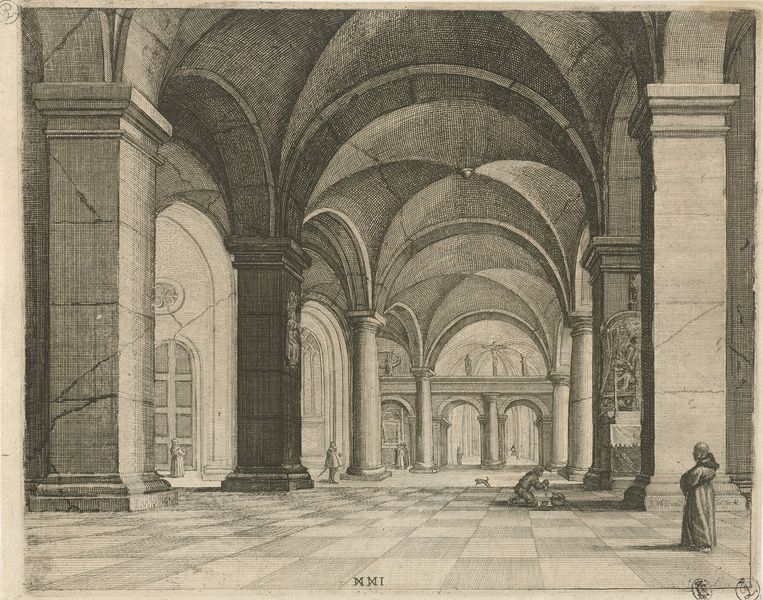
Titel: Kerkinterieur
Künstler: Julius Milheuser
Standort: Amsterdam
Institution: Rijksmuseum
Schlagwörter: arch, arches, architecture, church, column, columns, hall, men, people, white, window, black, figures, gray, grey, interior, old, robe, windows, yellow, print, floor, perspective, man, stone, building, peasant, drawing, black and white, gravure, ruin, dog, illustration, monochrome, cross, beggar, cat, arc, temple, jesus, square, colonnes, ceiling, monk, monks, pencil, fenetres, animal, christ, voute, pillar, guard, tan, kneeling, hatching, pray, sacred, doric, hallway, cracks, sepia, curves, tiles, moine, tile, grand, holy, kneel, hood, arcade, colonade, vaulted, colonnade, pillars, capitals, worn, chessboard, checkered, arcades, checker, chatedral, crack, value, vaults, cowl, quadrillage, check, cracked, begger, dalles, cleaner, checkboard, arcaades, washing the floor, coffered door, perspectivwe